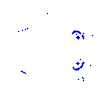
Particle: proton